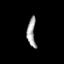
Tissue: skin
Cell type: Others
Senescence score: 0.7845
Nuclear area (px): 240
Mean DAPI intensity: 162.967